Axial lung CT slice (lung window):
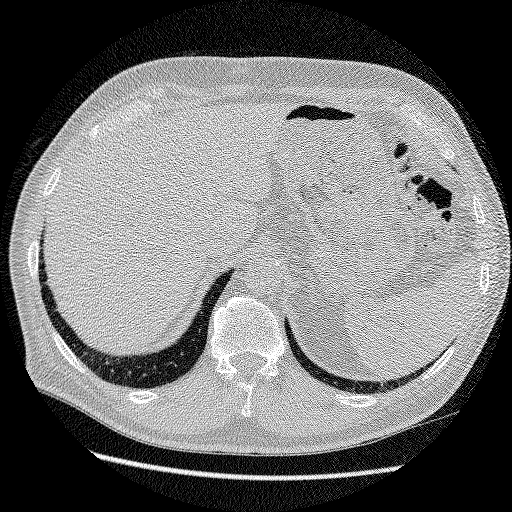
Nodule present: no